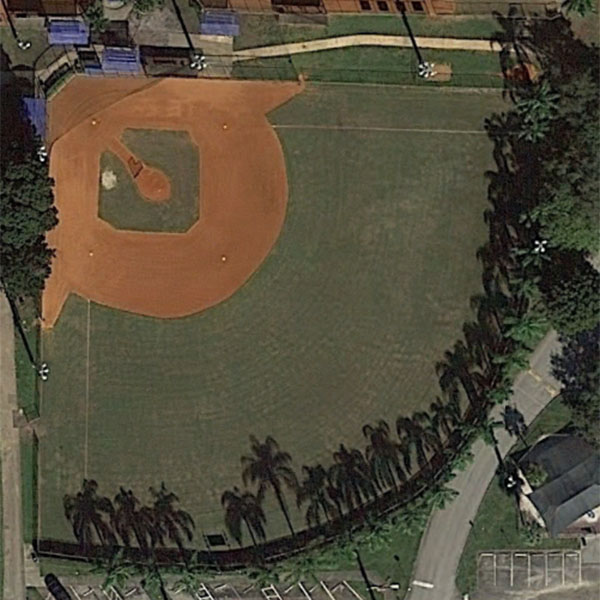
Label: BaseballField